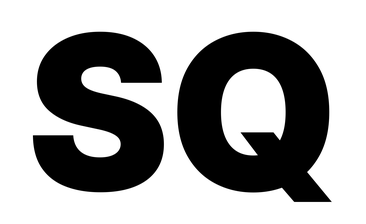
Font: Inter_Black